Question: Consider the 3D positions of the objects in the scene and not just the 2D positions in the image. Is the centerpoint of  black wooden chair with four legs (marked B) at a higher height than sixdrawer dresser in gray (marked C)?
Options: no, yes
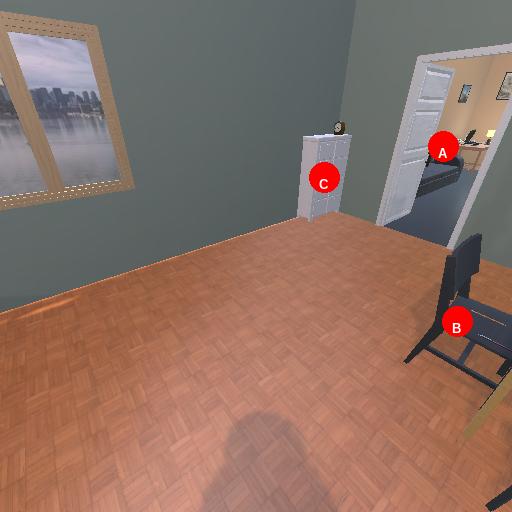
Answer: no